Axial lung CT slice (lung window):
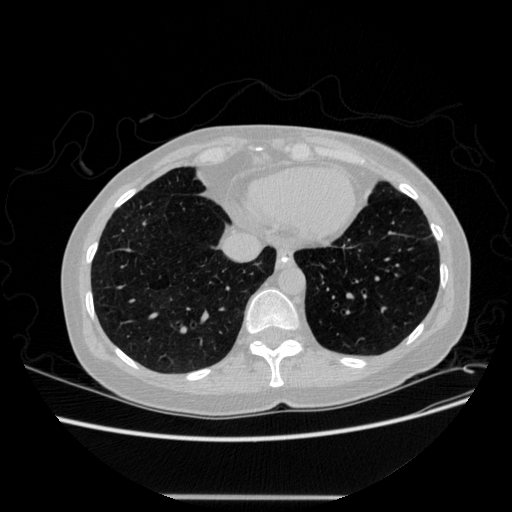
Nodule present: no